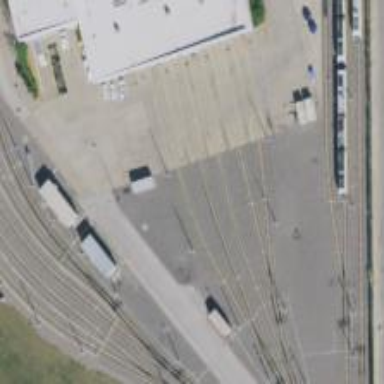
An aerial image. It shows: Light rail service yard with electrified contact lines.